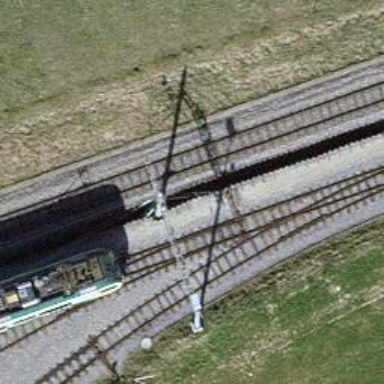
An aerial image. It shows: Narrow-gauge railway siding with electrified contact lines. It has one track.